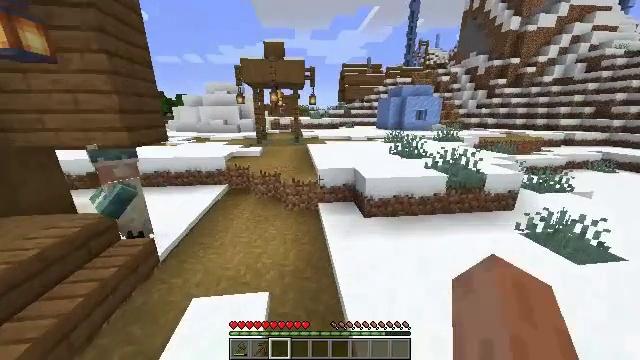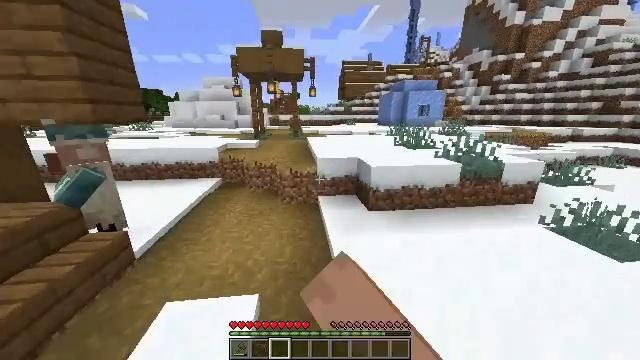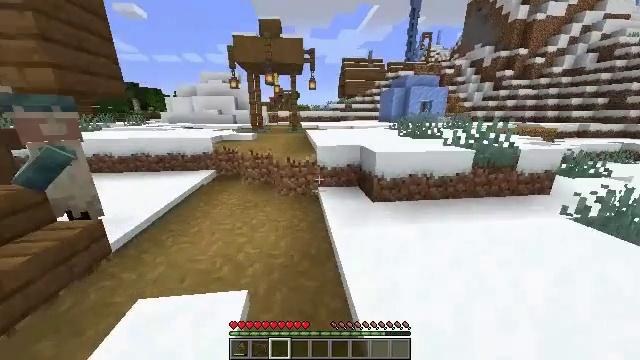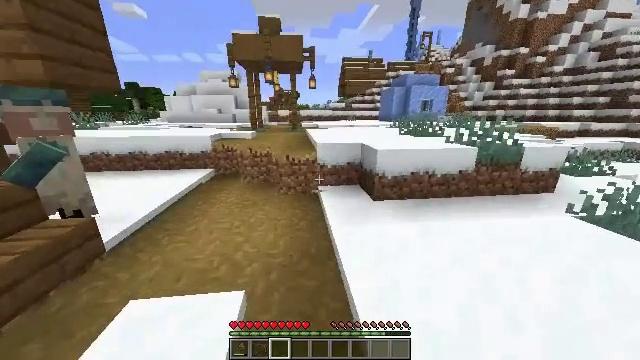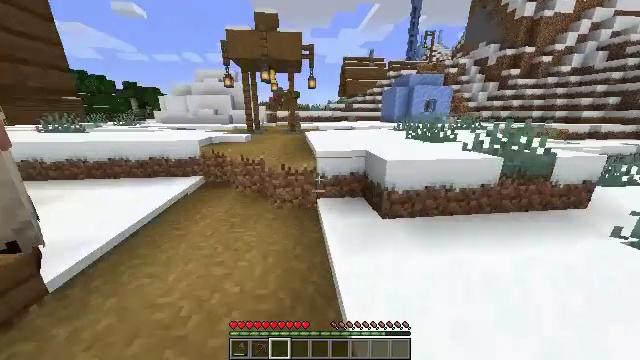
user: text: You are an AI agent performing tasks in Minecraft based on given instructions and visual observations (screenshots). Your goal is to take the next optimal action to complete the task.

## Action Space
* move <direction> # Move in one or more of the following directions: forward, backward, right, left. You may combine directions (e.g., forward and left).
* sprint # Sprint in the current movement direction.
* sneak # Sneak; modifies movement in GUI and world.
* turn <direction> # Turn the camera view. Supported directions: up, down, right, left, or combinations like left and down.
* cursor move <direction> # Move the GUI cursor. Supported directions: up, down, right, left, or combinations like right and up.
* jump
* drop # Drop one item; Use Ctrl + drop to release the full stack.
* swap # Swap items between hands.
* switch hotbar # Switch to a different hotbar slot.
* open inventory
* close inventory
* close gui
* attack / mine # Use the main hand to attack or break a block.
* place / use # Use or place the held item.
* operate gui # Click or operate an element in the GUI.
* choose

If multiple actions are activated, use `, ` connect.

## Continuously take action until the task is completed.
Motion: motion action
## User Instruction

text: Drop a stripped spruce log.
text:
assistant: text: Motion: move forward, sprint, jump, drop
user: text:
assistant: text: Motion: move forward, sprint, jump, drop
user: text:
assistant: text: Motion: move forward, sprint, jump, drop
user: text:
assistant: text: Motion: move forward, sprint, jump
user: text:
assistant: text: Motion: sprint, jump